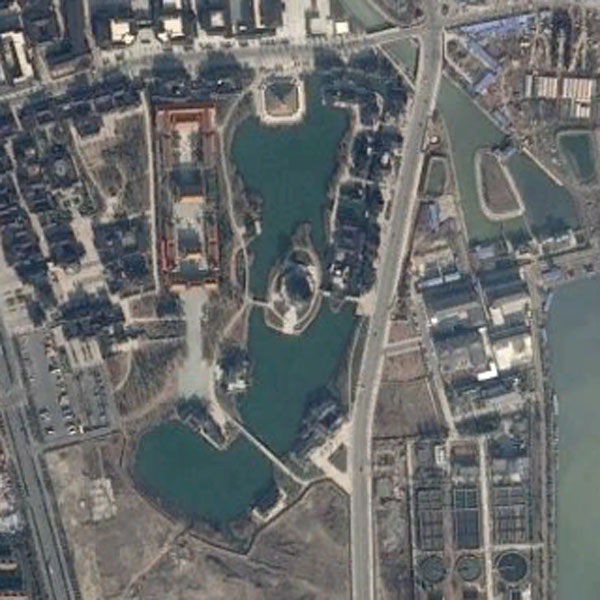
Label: Park